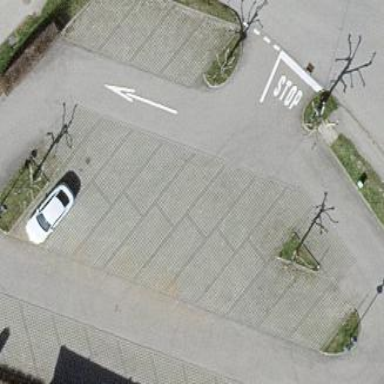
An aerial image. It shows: Parking area with surface.